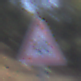
Verkehrszeichen: KinderRechts
Umgebung: Outdoor, Nature
Tageszeit: MorningAfternoon
Wetter: Clear
Licht: Natural
Jahreszeit: NotSpecified
Kontrast: HighContrast